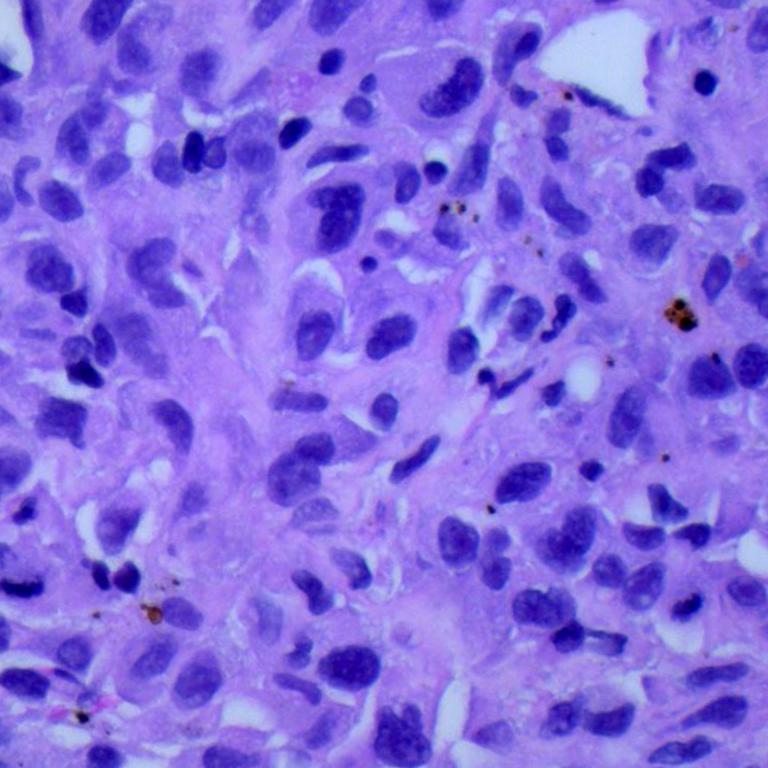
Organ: lung
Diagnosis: adenocarcinomas